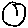
Label: moon